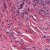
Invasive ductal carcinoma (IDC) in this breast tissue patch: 1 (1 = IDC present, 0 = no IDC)